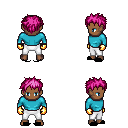
a pixel art fantasy rpg character, male body template, human, dark skin, teal long-sleeve shirt, white pants, pink bedhead hairstyle, gold gloves, black slippers, four views (front, back, left, right), 2x2 character sprite sheet, small pixel art, hard edges, no anti-aliasing